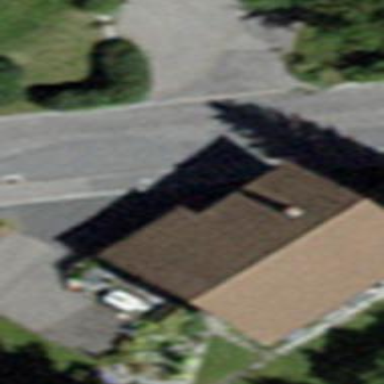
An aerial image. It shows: Building with gabled roof oriented along its length.